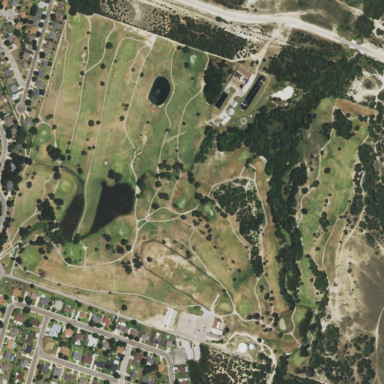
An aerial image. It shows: Golf course surrounded by greenery.